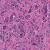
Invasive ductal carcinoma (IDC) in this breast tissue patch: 0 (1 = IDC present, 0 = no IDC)